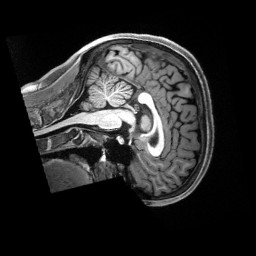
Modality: T1w
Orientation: sagittal
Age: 19
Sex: female
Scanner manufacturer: siemens
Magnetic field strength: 3 T
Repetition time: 2.5 s
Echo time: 0.00222 s